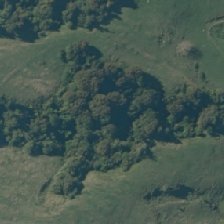
Land cover: indigenous_forest